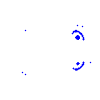
Particle: pion